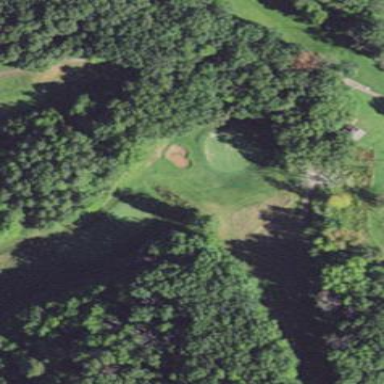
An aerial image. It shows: Rough grassy area used for golf.